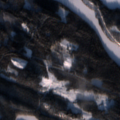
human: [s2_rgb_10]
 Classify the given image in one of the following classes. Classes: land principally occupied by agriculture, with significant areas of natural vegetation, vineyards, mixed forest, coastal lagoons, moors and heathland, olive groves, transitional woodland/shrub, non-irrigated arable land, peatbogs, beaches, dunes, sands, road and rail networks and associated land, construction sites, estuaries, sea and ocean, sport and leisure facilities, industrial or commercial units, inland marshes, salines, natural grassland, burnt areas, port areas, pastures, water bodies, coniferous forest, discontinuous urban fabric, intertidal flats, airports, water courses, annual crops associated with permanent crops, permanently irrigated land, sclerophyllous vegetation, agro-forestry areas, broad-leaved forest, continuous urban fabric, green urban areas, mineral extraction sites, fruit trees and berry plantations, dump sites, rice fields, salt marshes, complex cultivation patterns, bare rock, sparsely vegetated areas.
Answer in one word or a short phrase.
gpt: broad-leaved forest, coniferous forest, mixed forest, transitional woodland/shrub, water bodies